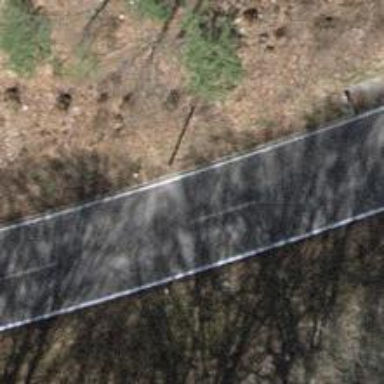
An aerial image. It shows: Tertiary road.